Question: I am developing an android application using OpenCV. I extended JavaCameraPreview to ScanPreview like below
public class ScanCameraPreview extends JavaCameraView {
'''
private static final String TAG = "Sample::Tutorial3View";
public ScanCameraPreview(Context context, AttributeSet attrs)
{
super(context, attrs);
Log.d(this.toString(), "starting camera preview");
//mCamera.getParameters().get
}
'''
This is layout of CameraActivity class which uses ScanCameraPreview
'''
<FrameLayout xmlns:android="http://schemas.android.com/apk/res/android"
xmlns:tools="http://schemas.android.com/tools"
android:layout_width="match_parent"
android:layout_height="match_parent" >
<com.example.androiddms.ScanCameraPreview
android:id="@+id/camera_surface_view"
android:layout_width="match_parent"
android:layout_height="match_parent"
android:visibility="gone"
/>
<TextView
android:id="@+id/timer_view"
android:layout_width="wrap_content"
android:layout_height="wrap_content"
android:layout_gravity="left"
android:rotation="270"
android:layout_marginBottom="20dip"
android:padding="12dip"
android:background="#AA000000"
android:textColor="#ffffffff" />
'''
When I tried to debug the application, I noticed this error
'''
12-11 11:17:46.087: E/AndroidRuntime(27249): FATAL EXCEPTION: main
12-11 11:17:46.087: E/AndroidRuntime(27249): java.lang.RuntimeException: Unable to start activity ComponentInfo{com.example.androiddms/com.example.androiddms.CameraActivity}: android.view.InflateException: Binary XML file line #6: Error inflating class com.example.androiddms.ScanCameraPreview
'''
Following this error, I got to know that there is some problem in instantiation of ScanCameraPreview class like below

Please help me to sort out this. I googled it and tried similar problems, but could not solve it.
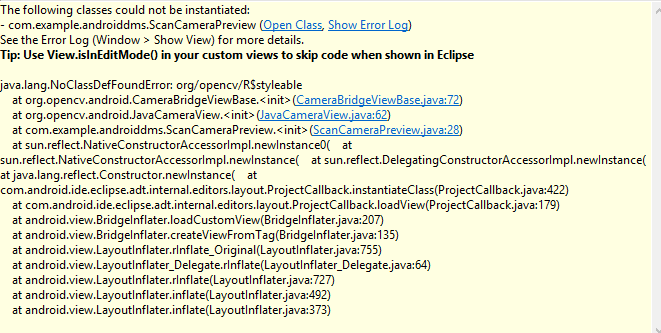
Answer: I had exact same problem in my . I then tried a sample OpenCV project and was still getting
'The following class could not be instantiated'
and
'''
java.lang.NoClassDefFoundError: org/opencv/R$styleable
'''
error. I think you too might have missed the steps to correctly include library into your project. Follow the manual steps on this link .
<URL>
Worked well for me.